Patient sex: M
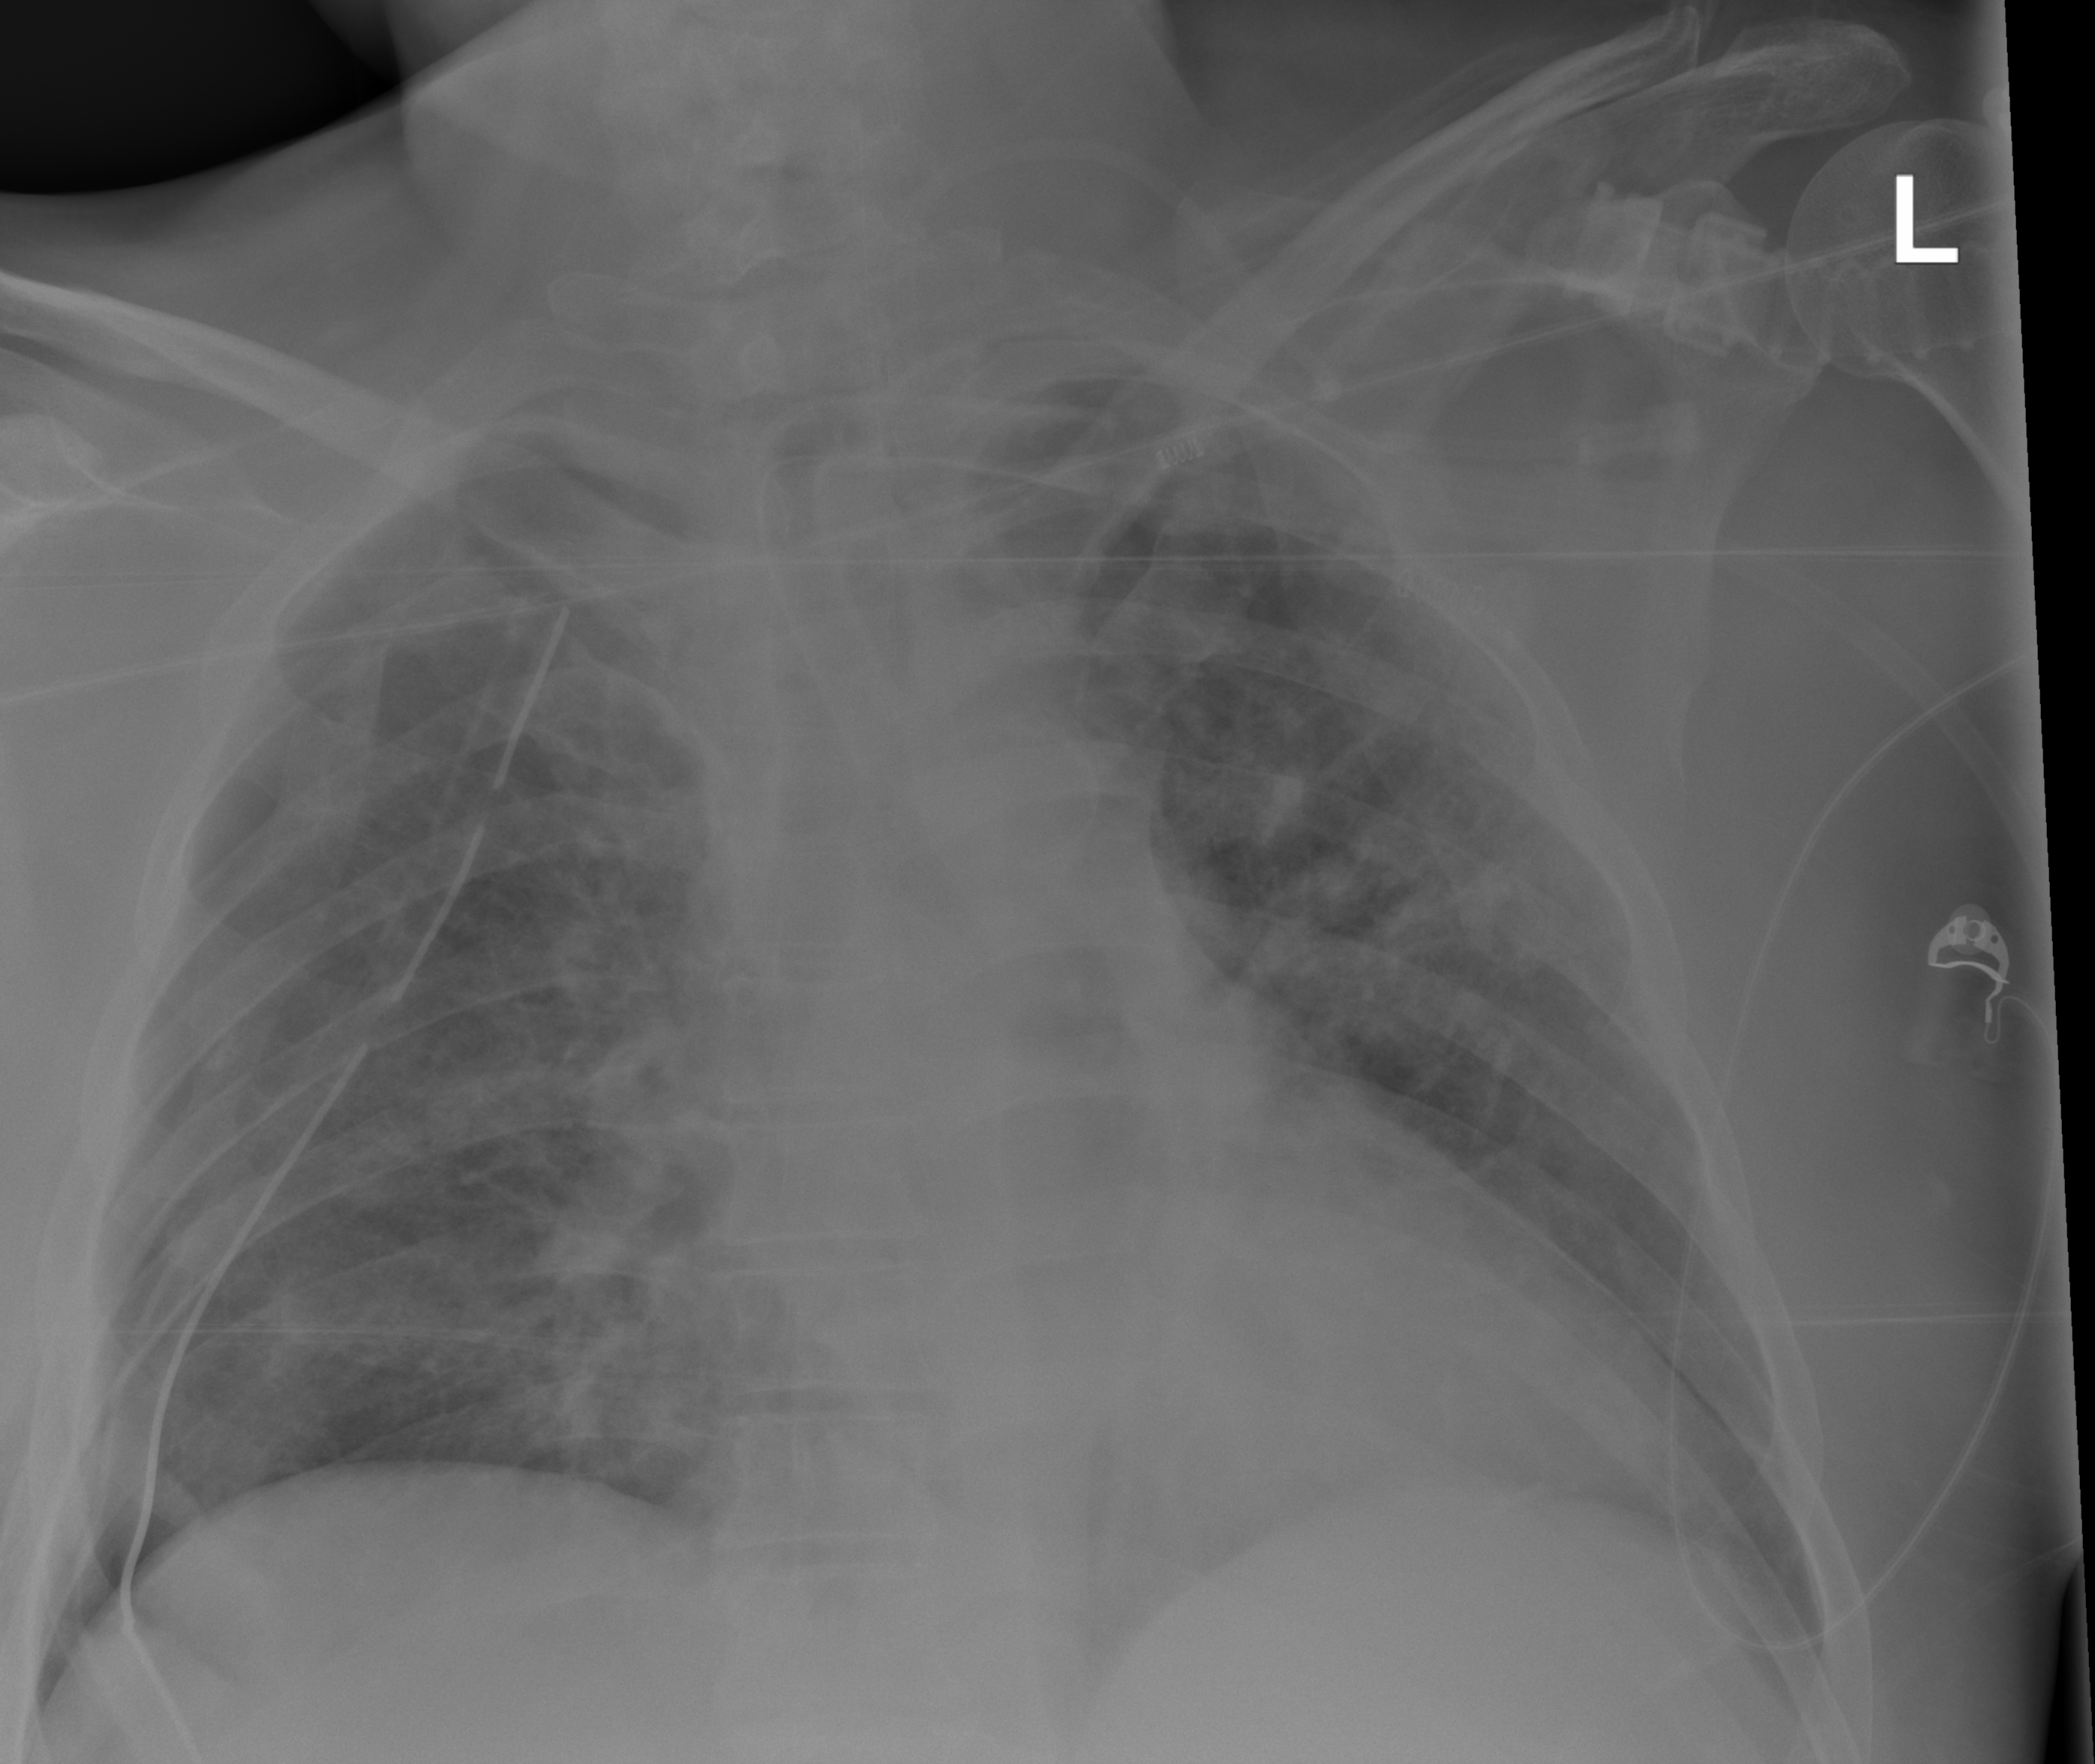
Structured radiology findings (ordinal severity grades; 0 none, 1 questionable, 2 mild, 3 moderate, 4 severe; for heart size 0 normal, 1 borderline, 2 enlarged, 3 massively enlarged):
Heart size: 0
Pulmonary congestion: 0
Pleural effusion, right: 0
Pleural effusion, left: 0
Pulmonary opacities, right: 3
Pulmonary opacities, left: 3
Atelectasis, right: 0
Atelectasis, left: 0